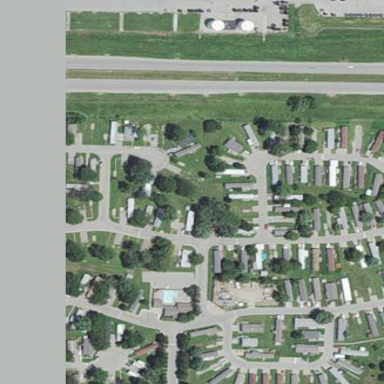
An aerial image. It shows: Residential area designated as trailer park.